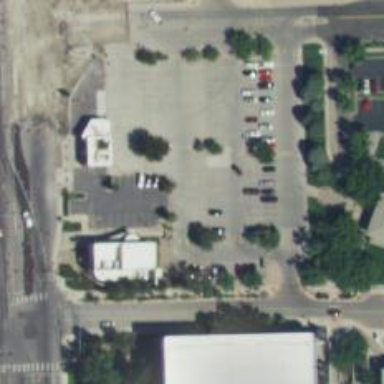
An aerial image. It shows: Parking space.